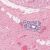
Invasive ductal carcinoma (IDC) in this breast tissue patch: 0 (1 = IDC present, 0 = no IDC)